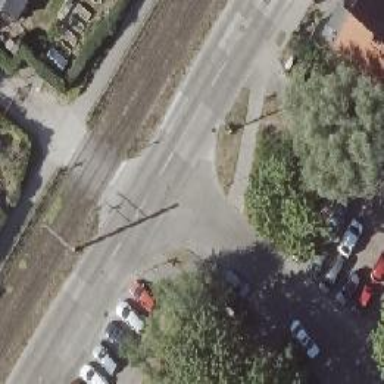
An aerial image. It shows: Road with "give way" sign.